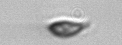
Label: Cryptophyta